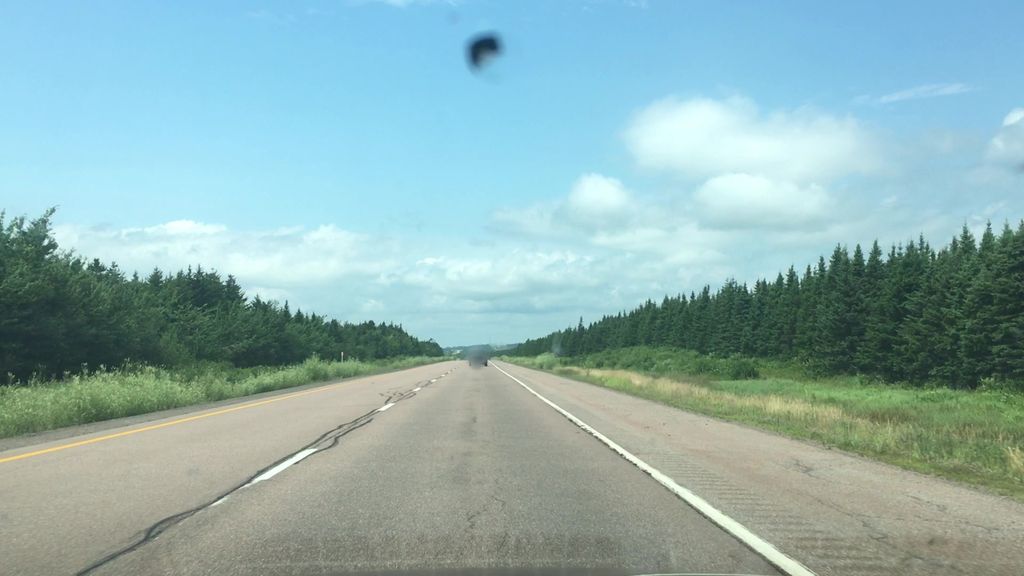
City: charlottetown